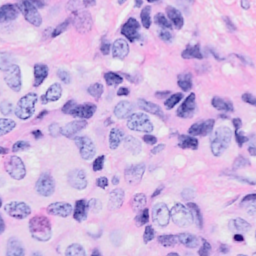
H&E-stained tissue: Breast